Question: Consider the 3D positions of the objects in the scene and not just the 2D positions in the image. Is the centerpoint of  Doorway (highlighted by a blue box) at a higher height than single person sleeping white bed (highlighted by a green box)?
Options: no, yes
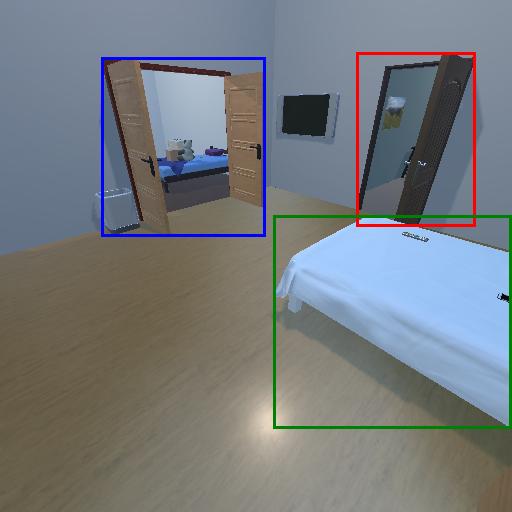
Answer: no